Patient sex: F
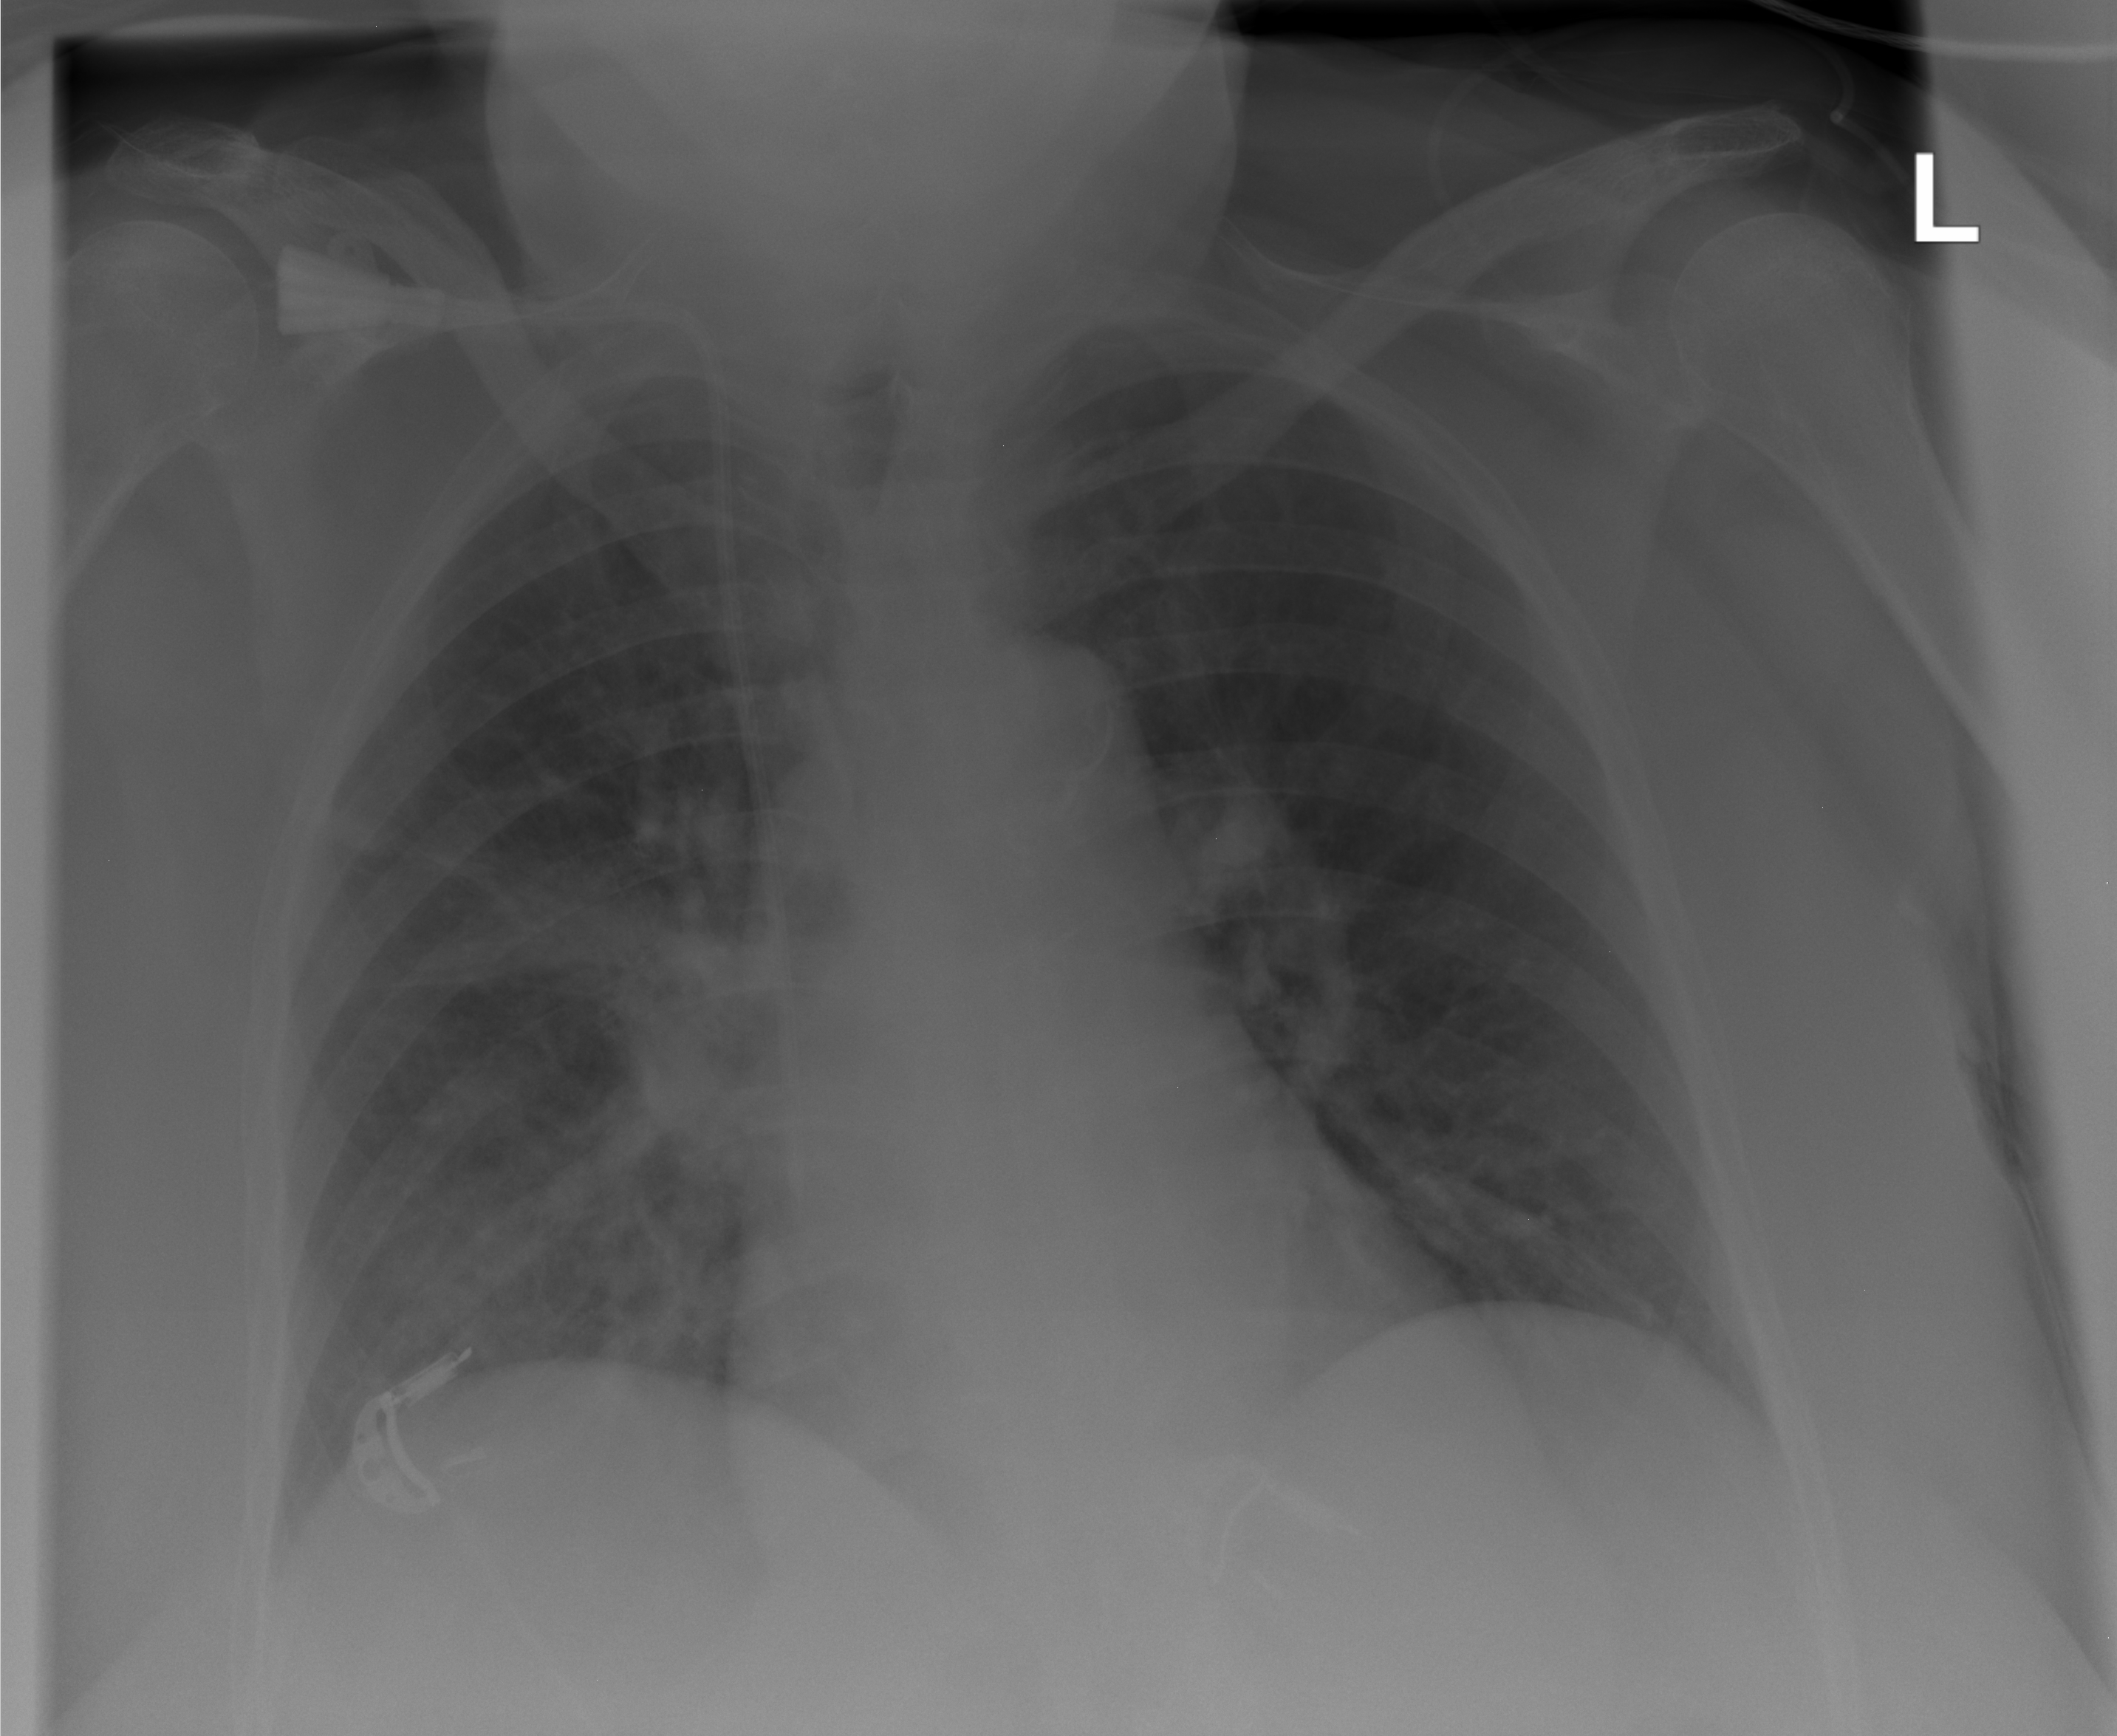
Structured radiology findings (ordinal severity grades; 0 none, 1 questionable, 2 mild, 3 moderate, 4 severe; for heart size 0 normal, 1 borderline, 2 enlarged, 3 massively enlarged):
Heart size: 0
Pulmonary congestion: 0
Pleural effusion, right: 0
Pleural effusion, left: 0
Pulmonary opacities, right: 0
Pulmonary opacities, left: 0
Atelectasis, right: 2
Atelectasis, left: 1